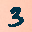
Label: 3